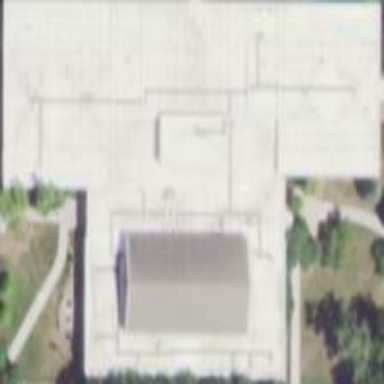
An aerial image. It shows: University building.